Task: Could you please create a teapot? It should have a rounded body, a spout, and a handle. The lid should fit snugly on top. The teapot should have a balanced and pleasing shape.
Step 248:
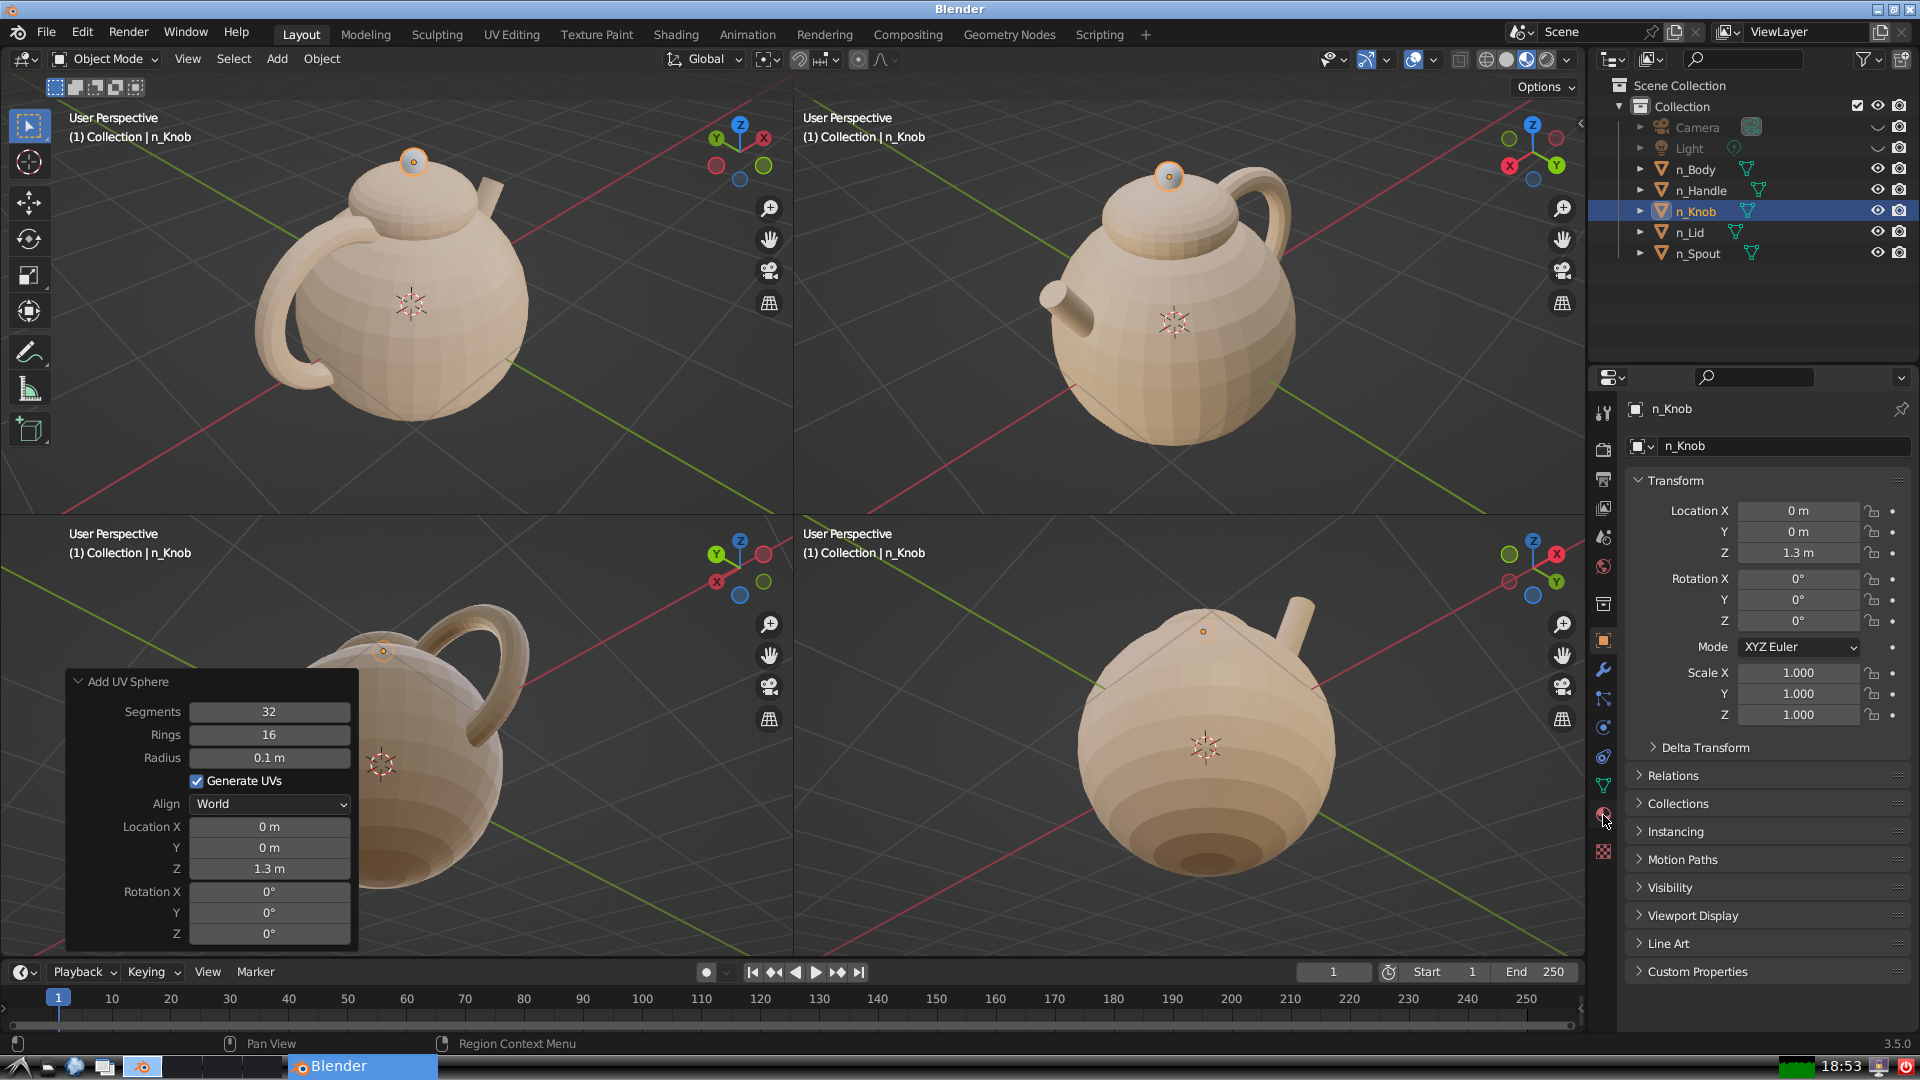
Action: click: no